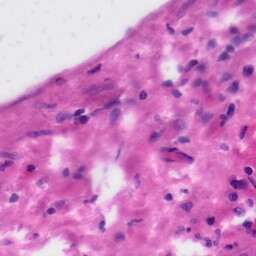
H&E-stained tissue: Liver